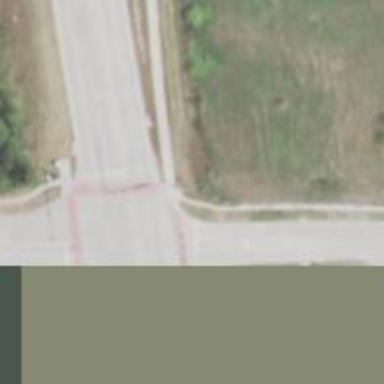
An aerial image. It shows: Marked crossing on footway.